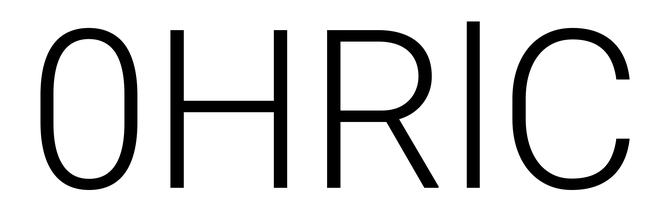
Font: Roboto_Light